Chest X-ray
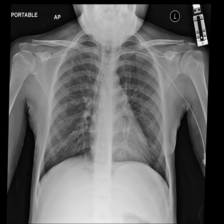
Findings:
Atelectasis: negative
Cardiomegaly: negative
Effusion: negative
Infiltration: negative
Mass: negative
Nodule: negative
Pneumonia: negative
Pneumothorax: negative
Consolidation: negative
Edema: negative
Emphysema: negative
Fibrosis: negative
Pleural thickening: negative
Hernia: negative